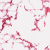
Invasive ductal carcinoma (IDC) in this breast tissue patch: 0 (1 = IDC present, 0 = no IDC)